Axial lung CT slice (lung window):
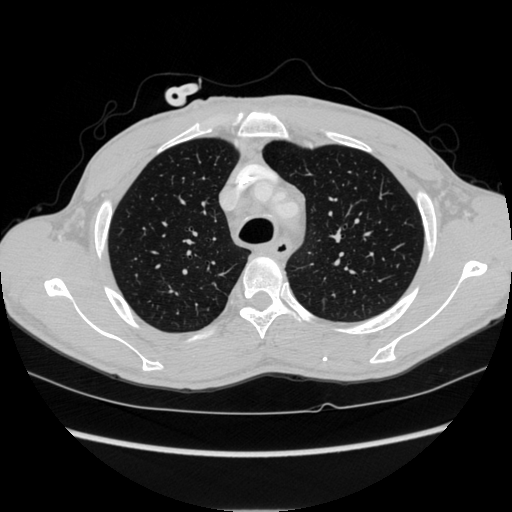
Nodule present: no